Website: bh-photo
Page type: customer-info-address
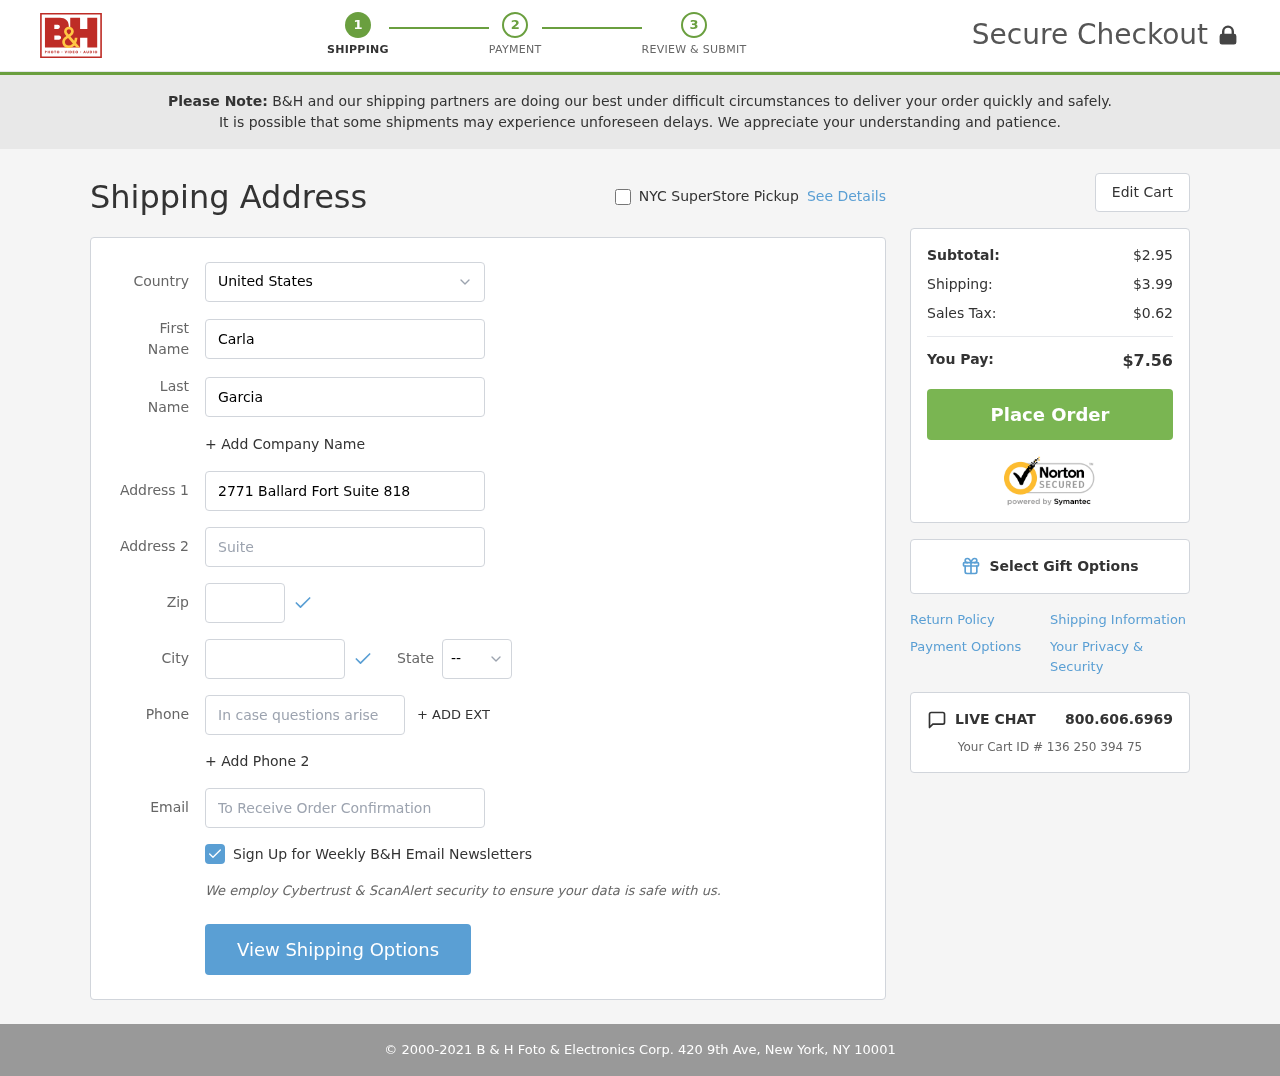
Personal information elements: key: PII_CITY
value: Michaelborough
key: PII_COUNTRY
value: United States
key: PII_EMAIL
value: carla_garcia@hotmail.com
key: PII_FIRSTNAME
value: Carla
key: PII_LASTNAME
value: Garcia
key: PII_PHONE
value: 2935568115
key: PII_POSTCODE
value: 29726
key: PII_STATE_ABBR
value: CA
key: PII_STREET
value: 2771 Ballard Fort Suite 818
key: PII_STREET2
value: Suite 880
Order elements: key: ORDER_SUBTOTAL
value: $2.95
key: ORDER_SHIPPING_COST
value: $3.99
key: ORDER_TAX
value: $0.62
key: ORDER_TOTAL
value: $7.56
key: ORDER_ID
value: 136 250 394 75